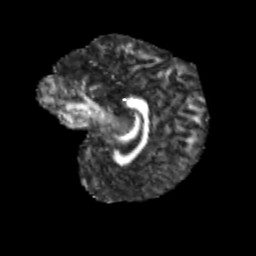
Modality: FA
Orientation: sagittal
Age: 12
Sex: female
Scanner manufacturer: siemens
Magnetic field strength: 3 T
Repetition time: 3.8 s
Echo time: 0.07 s